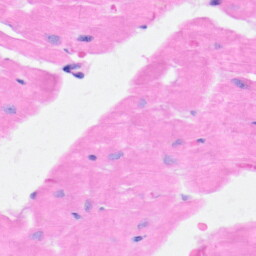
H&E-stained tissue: Heart